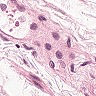
Metastatic tissue present: no